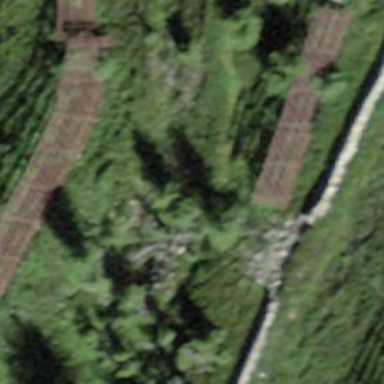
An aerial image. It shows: Fence designed to prevent avalanches.